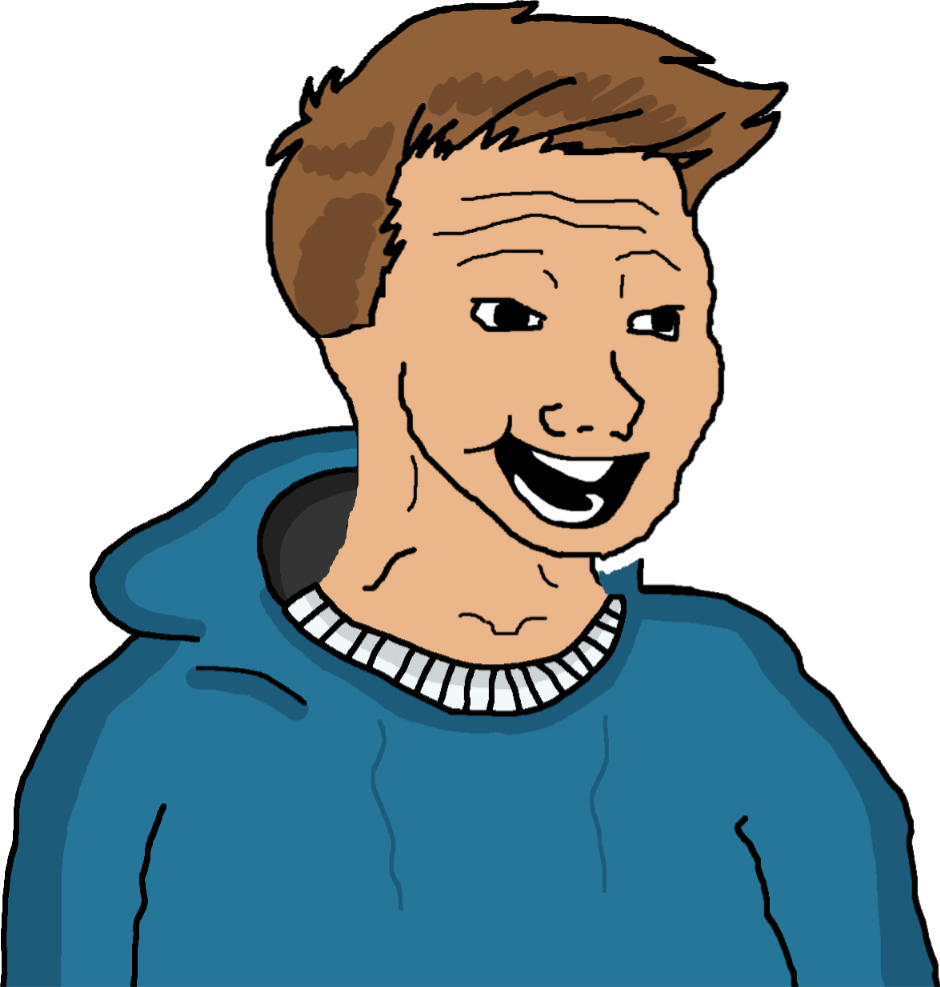
Label: 5_Bloomer